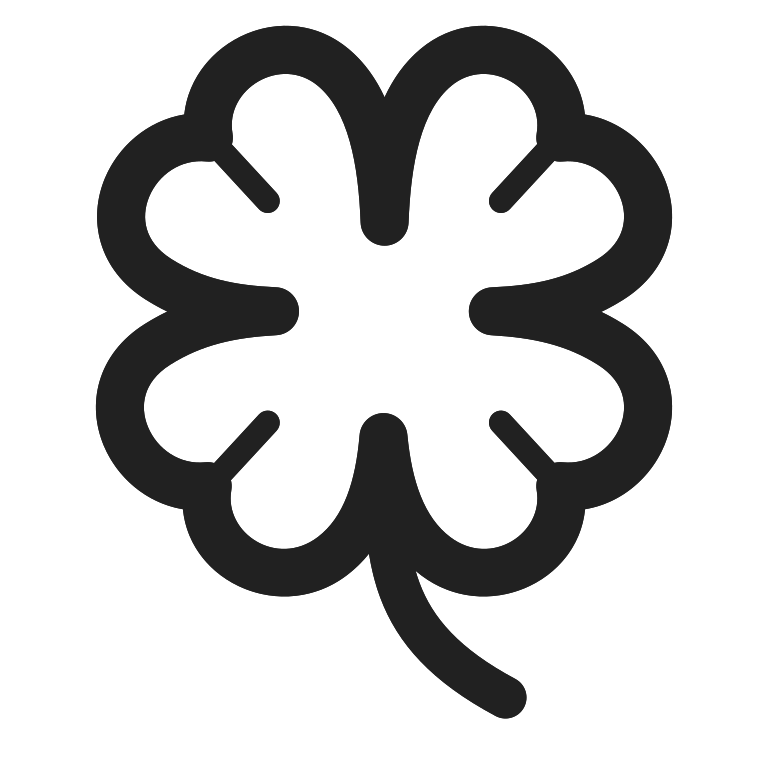
four leaf clover high contrast